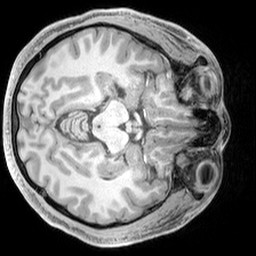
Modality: T1w
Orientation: axial
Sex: male
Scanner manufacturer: siemens
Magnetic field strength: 3 T
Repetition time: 2.3 s
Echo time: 0.00226 s